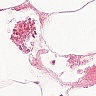
Metastatic tissue present: no